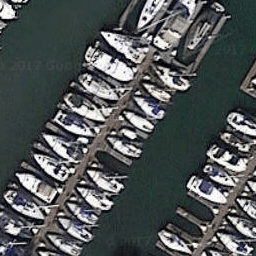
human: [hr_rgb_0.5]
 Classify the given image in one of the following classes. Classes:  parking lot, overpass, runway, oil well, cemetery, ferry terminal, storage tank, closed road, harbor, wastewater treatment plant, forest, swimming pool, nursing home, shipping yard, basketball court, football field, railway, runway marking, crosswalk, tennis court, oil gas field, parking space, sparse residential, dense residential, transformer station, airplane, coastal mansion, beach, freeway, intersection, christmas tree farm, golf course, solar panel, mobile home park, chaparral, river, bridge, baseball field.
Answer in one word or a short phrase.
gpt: harbor